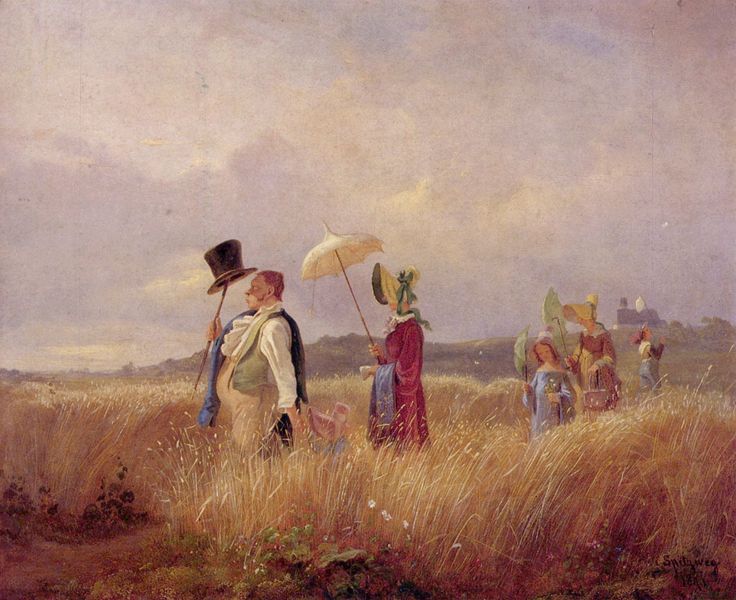
Titel: Der Sonntagsspaziergang
Künstler: Carl Spitzweg
Standort: Salzburg
Institution: Museum Carolino Augustaeum
Schlagwörter: berg, blau, gemälde, gruppe, himmel, mann, meer, schatten, weiß, wolken, frauen, gelb, grün, landschaft, menschen, mädchen, stadt, abend, blume, blumen, braun, bunt, frau, hintergrund, hut, hüte, kleid, kleider, licht, männer, orange, schmuck, schwarz, dame, gras, haus, regenschirm, rot, schirm, sonnenschirm, tuch, weg, wiese, wolke, beige, gesellschaft, haube, leute, malerei, zylinder, alt, hemd, falten, mensch, herr, öl, dämmerung, feld, felder, gräser, horizont, hügel, morgen, natur, schilf, weide, weite, büsche, gehen, kirche, pfad, sonne, wiesen, wole, familie, kind, mutter, personen, vater, pflanze, pflanzen, zilinder, genre, kinder, stock, deutschland, sommer, stab, feldweg, getreide, heu, korn, laufen, weizen, ähre, berge, dünen, hitze, dorf, wise, berglandschaft, ausflug, picknick, romantik, dick, strohhut, handtuch, korb, deutsch, bauch, rüsche, weste, sonnenhut, abendstimmung, kornfeld, geschwister, carl spitzweg, gang, spitzweg, spaziergang, wandern, humor, ironie, satire, stöcke, bürger, schirme, reihe, engländer, kornblumen, schmetterling, sonnig, ferien, sonntag, städter, biedermeier, ehepaar, sonnenschein, gerste, spätsommer, himel, landpartie, ähren, carl, bänder, netz, muenchen, drachen, stecken, wanderung, sonnenschirme, getreidefeld, touristen, spatziergang, kindermädchen, campagna, weizenfeld, sonntagsausflug, gilet, schute, schutenhut, sonnenschrim, ein spaziergang im park, muenchend, petunia, saziergang, vernon, wohlgenärt, zylinder hut, sognatur, 1880, gänsemarsch, der spaziergang, flume, gasng, blumje